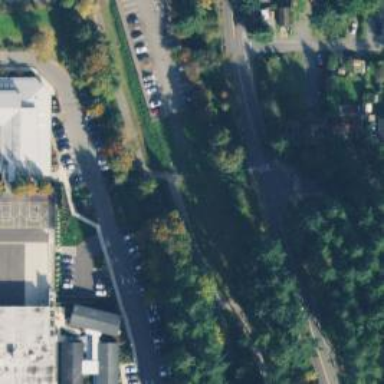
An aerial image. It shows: Footway along the road.